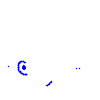
Particle: kaon